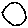
Label: circle